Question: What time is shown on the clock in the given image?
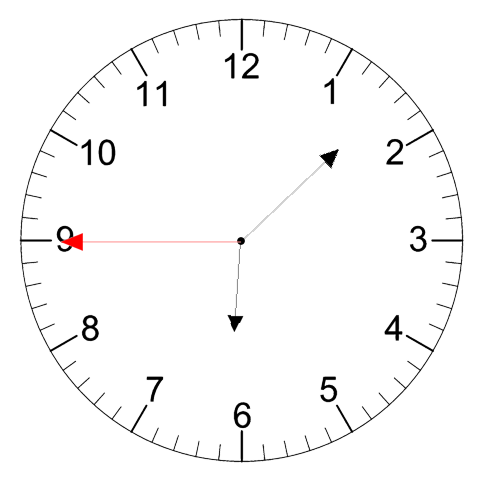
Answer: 06:07:45